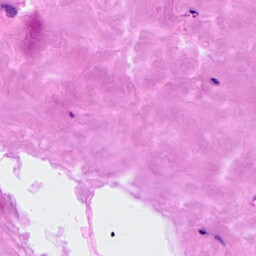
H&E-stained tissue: Breast